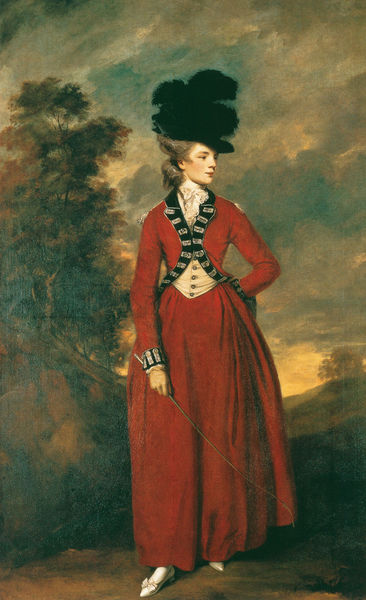
Titel: Lady Worsley
Künstler: Sir Joshua Reynolds
Institution: Yorkshire, Harewood House, Earl and Countess of Harewood
Schlagwörter: baum, feder, gemälde, gewitter, himmel, wolken, grün, landschaft, abend, frau, hut, kleid, schwarz, weiss, dame, rot, wolke, jacke, federn, kragen, spitze, portrait, ast, hügel, wind, reich, adel, seide, stock, federhut, reiten, reiterin, schuhe, spitz, knöpfe, weste, wolkig, peitsche, schritt, schuh, reitkleid, purpur, gerte, reitgerte, schrittstellung, eingenäht, petsche, reitausflug